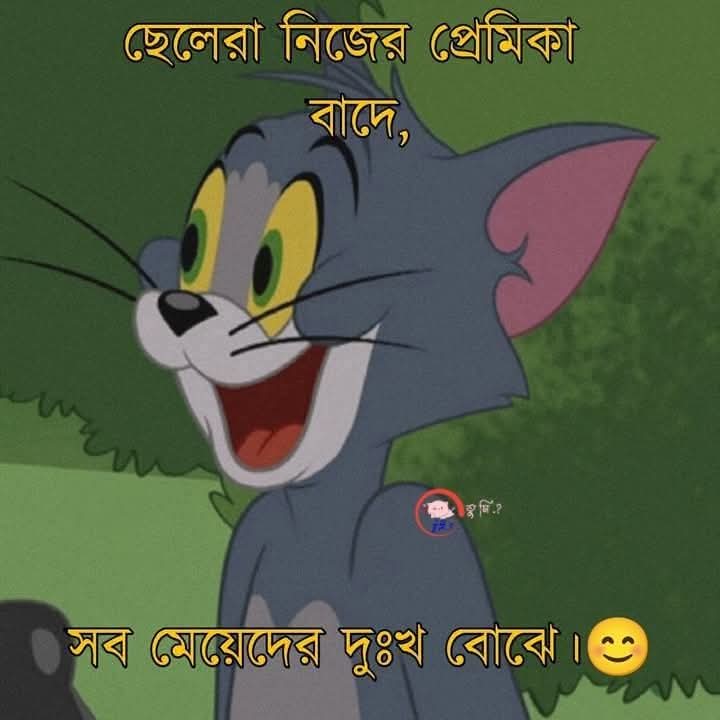
Text: ছেলেরা নিজের প্রেমিকা বাদে,
সব মেয়েদের দুঃখ বোঝে।
Label: Non Hate